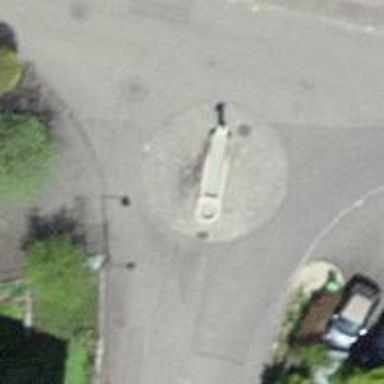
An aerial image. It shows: Beautiful fountain.